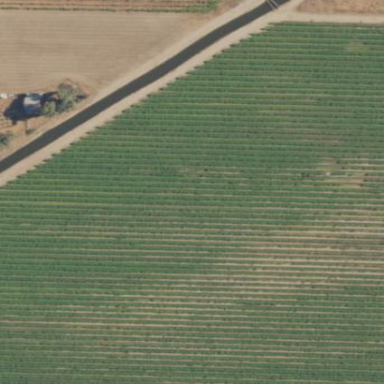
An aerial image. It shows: Vineyard.